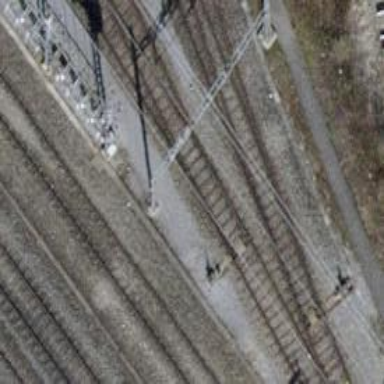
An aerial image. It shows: Rail yard with electrified rails and single track.